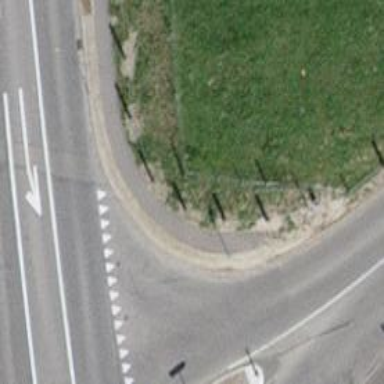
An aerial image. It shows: Asphalt sidewalk.